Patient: sex F, age 54
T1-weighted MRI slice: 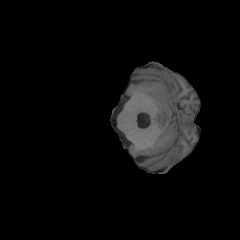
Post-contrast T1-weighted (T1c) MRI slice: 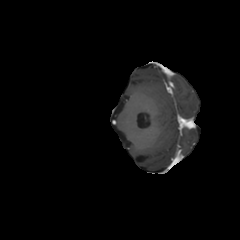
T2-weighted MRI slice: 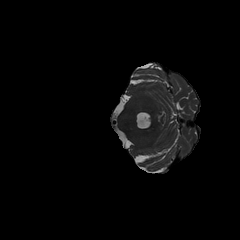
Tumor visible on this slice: no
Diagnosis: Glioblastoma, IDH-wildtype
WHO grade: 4